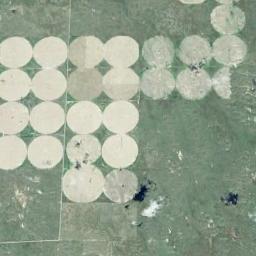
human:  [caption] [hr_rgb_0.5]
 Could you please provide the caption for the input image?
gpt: There are some bare circle farmland in the green land .

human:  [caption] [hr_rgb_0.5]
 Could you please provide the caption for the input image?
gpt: Many light yellow neatly arranged circular farmland .

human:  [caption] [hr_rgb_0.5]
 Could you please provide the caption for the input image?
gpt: Several khaki circular farmlands are neatly arranged on the ground .

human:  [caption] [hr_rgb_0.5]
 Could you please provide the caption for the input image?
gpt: There are many open Spaces .

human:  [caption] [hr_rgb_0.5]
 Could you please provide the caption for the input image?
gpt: There are many white circular farmlands of the same size arranged neatly .